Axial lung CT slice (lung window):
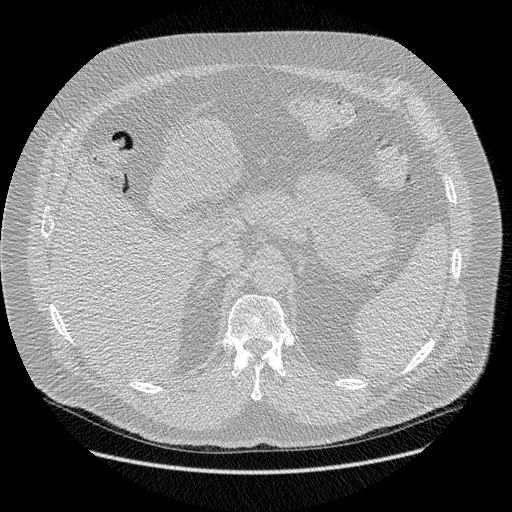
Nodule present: no